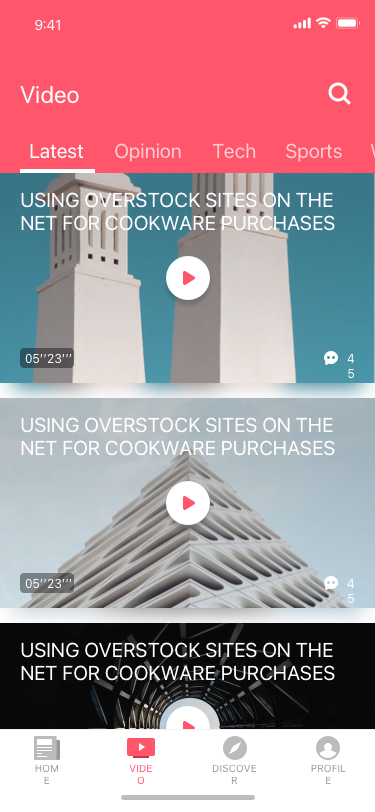
Text in this UI design:
Video
Using Overstock Sites On The Net For Cookware Purchases
05’’23’’’
45
Using Overstock Sites On The Net For Cookware Purchases
05’’23’’’
45
Using Overstock Sites On The Net For Cookware Purchases
05’’23’’’
45
Latest
Opinion
Tech
Sports
World